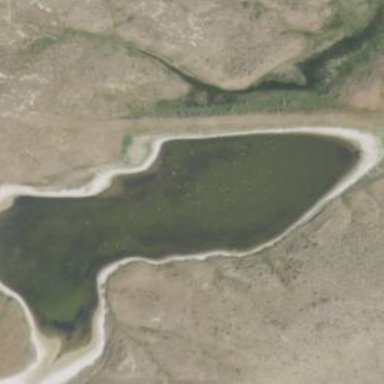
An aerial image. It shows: Reservoir.